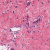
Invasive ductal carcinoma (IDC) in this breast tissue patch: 0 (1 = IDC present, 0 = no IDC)